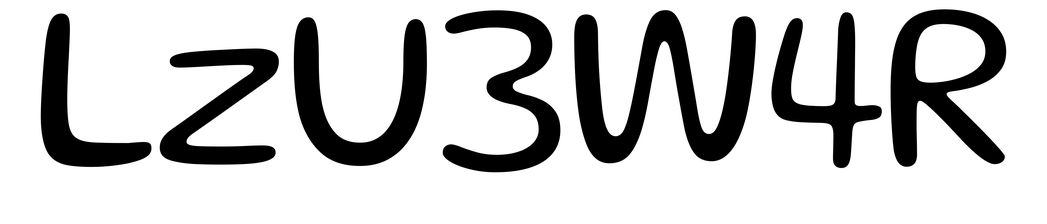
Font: Gluten_Light